Question: My program's function is to count the occurrences of unique words in a document, and then display them in sorted order. I first loop through all the words and enter them into a dictionary, and increment the value in the dictionary for how many times they have been encountered. I then convert the dictionary to a list and call the '.Sort' method with an 'IComparer' as a parameter. Shown in this code here:
'''
List<KeyValuePair<string,long>> wordList = wordCount.ToList();
IComparer<KeyValuePair<string,long>> comparison = new comparator();
wordList.Sort(comparison);
'''
And the IComparer class I am using
'''
public class comparator : IComparer<KeyValuePair<string, long>>
{
public int Compare(KeyValuePair<string, long> x, KeyValuePair<string, long> y)
{
if (x.Value > y.Value)
return 1;
else
return 0;
}
}
'''
However, when I am finished with the sorting, the list is not ordered by the value of the KeyValuePair like as I hoped it would be. What am I doing wrong here?

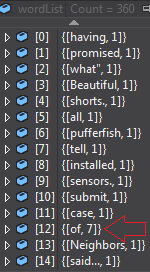
Answer: You're missing the case when 'y.Value' is greater than 'x.Value' in your comparer implementation:
'''
public class comparator : IComparer<KeyValuePair<string, long>>
{
public int Compare(KeyValuePair<string, long> x, KeyValuePair<string, long> y)
{
if (x.Value > y.Value)
{
return 1;
}
else if (x.Value < y.Value)
{
return -1;
}
else
return 0;
}
}
'''
or
'''
public class comparator : IComparer<KeyValuePair<string, long>>
{
public int Compare(KeyValuePair<string, long> x, KeyValuePair<string, long> y)
{
return x.Value.CompareTo(y.Value);
}
}
'''
You could also use LINQ 'OrderBy' instead of 'Sort'. It's easier to use because it takes a lambda expression, but it will create a new collection, instead of sorting the provided one.
'''
var sorted = wordList.OrderByDescending(x => x.Value).ToList();
'''
You could do all your processing in one query (assuming 'words' is a collection of strings with all the words):
'''
var sortedWithCount = words.GroupBy(x => x)
.OrderByDescending(g => g.Count)
.ToList(g => new { Word = g.Key, Count = g.Count });
'''